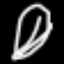
Label: leaf